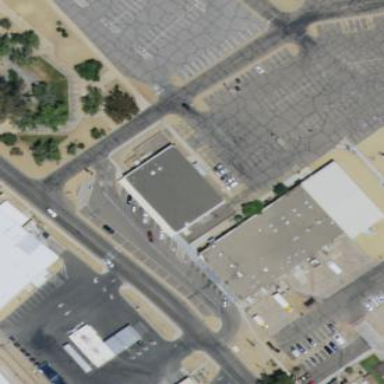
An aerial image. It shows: View of roof of building.